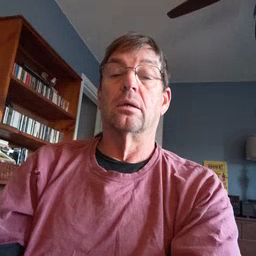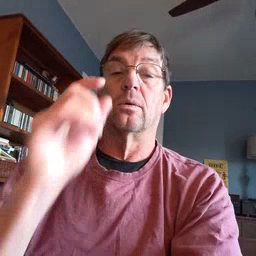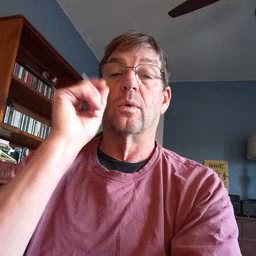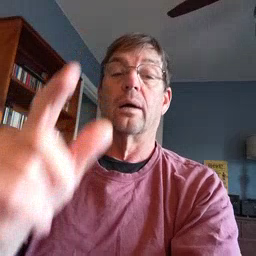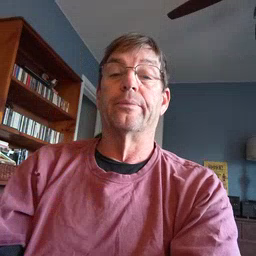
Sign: wake